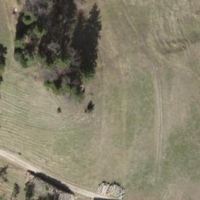
EUNIS habitat code: 24
Species observed at this site:
Clinopodium vulgare
Clematis vitalba